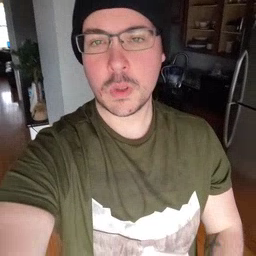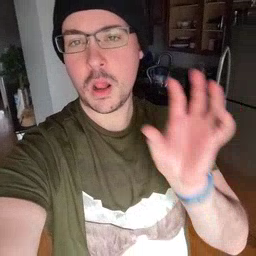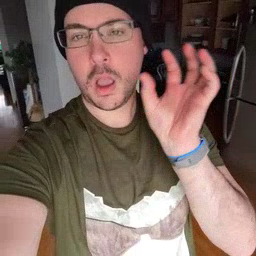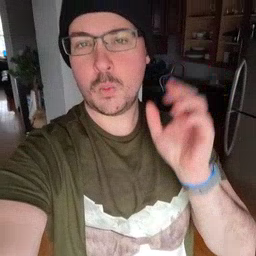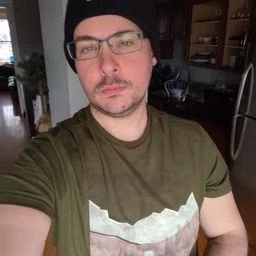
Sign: cloud